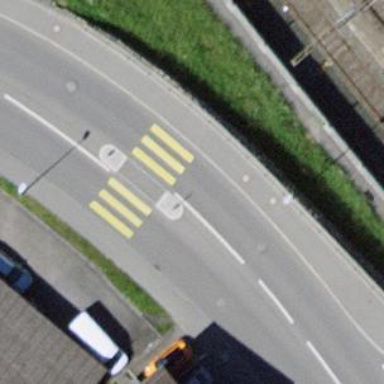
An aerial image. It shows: Uncontrolled zebra crossing with pedestrian island.